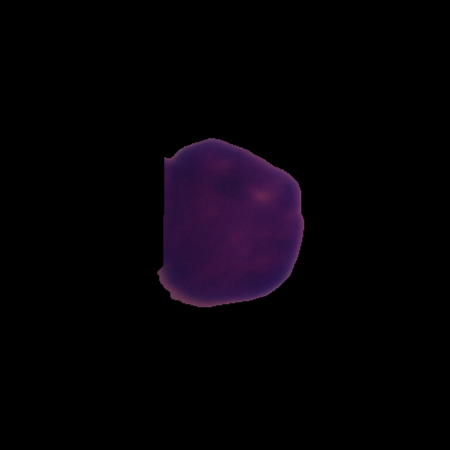
Label: healthy